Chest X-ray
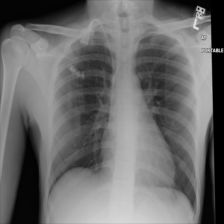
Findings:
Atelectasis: negative
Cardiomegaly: negative
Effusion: negative
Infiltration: negative
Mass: negative
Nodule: negative
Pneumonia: negative
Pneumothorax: negative
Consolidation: negative
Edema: negative
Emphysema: negative
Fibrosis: negative
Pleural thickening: negative
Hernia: negative